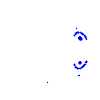
Particle: kaon